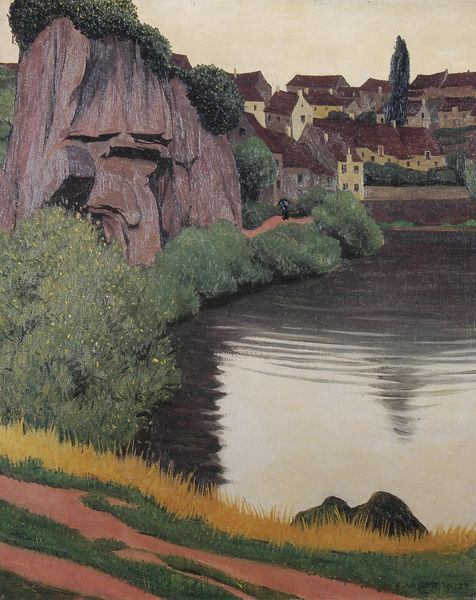
Titel: Paysage à Semur, Landschaft bei Semur
Künstler: Félix Vallotton
Standort: Zürich.
Institution: (Privatsammlung)
Schlagwörter: baum, felsen, gemälde, gestein, himmel, mann, schatten, wasser, bäume, fluss, gelb, grün, impressionismus, kirchturm, landschaft, ocker, sand, see, stadt, teich, ufer, blumen, braun, bunt, fenster, frankreich, frau, grau, hell, hintergrund, licht, orange, straße, weiss, blüten, dach, gebäude, gras, haus, regenschirm, rot, weg, wiese, beige, expressionismus, fauves, hochformat, malerei, wand, mensch, stein, steine, bild, niederlande, signatur, spiegel, erde, häuser, natur, spiegelung, strauch, busch, büsche, gebüsch, gewässer, sträucher, boden, figur, pflanzen, höhle, rosa, kamin, schornstein, weiher, garten, deutschland, farbig, sommer, wellen, ort, süden, vedute, spiegelbild, korn, russland, fels, felswand, dorf, dächer, mauer, lila, violett, van gogh, böschung, luft, datum, still, reflexion, klippe, stadtansicht, abbruch, violette, zypresse, bewachsen, reflektion, reflex, fahrspur, kandinsky, felden, hoirzont, hähle, felsen stadt